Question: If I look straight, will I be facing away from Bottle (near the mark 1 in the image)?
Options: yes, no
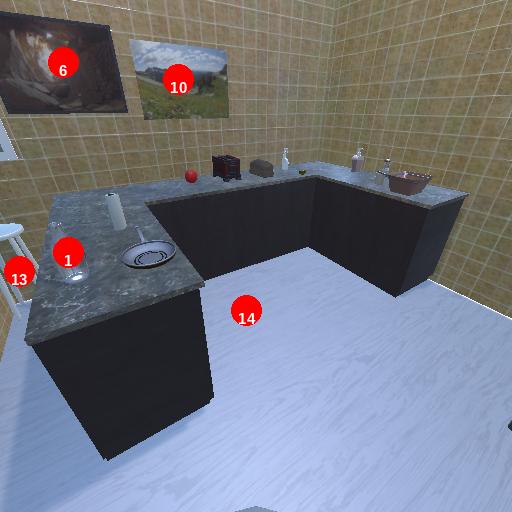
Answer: yes